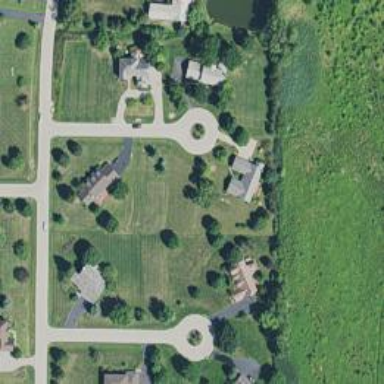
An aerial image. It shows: Driveway leading to service road.